Question: I am looking to read more than one file that starts with access-team then after I read the files I access them and get the information after username = and put it into a dataframe having a username and filename associated to
Here is the code I currently have but doesn't it doesn't dot it all yet. I am not sure how to read the two files and incorporate them into what I have below. my current results for one file are in one column. I need the dataframe to have the username and the file name.
file name: access-team-rev.txt file two is same way to but it is called access-team-support.txt
files look like this:

'''
import re
filename = 'access-team-rev.txt'
pattern = re.compile(r'username\s=\s(\w+)')
l = []
with open(filename, "rt") as myfile:
for line in myfile:
if pattern.search(line) != None:
l.append(line.strip('username = '))
l.append(filename.strip('.txt'))
'''
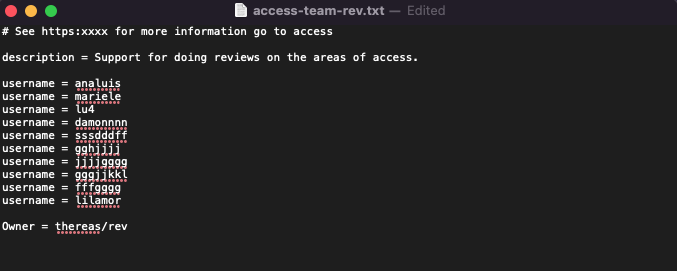
Answer: You should append as list
'''
l.append( [ line.strip('username = '), filename.strip('.txt')] )
'''
and after 'for'-loop you can do
'''
df = pandas.DataFrame(l)
'''
and you will have it in 'DataFrame'
---
Minimal working code
'''
import pandas as pd
l = []
l.append( ['user1','file1'] )
l.append( ['user2','file2'] )
df = pd.DataFrame(l, columns=['username', 'filename'])
print(df)
'''
Result
'''
username filename
0 user1 file1
1 user2 file2
'''
---
Read data
'''
import re
filename = 'access-team-rev.txt'
pattern = re.compile(r'username\s=\s(\w+)')
l = []
with open(filename) as myfile:
for line in myfile:
if pattern.search(line):
l.append( [ line.strip('username = '), filename.strip('.txt')] )
'''